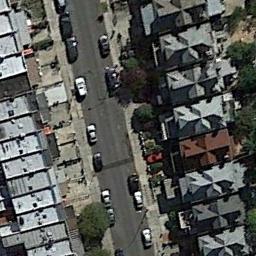
Label: residential